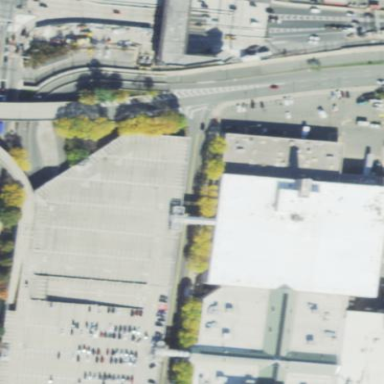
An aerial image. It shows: Department store.